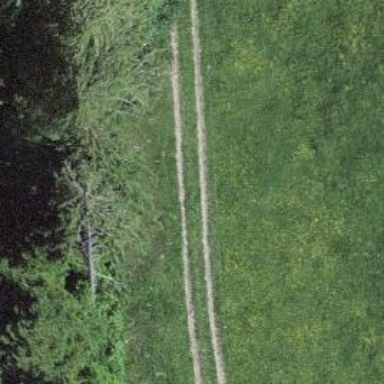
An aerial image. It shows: Track road with grade4 tracktype.